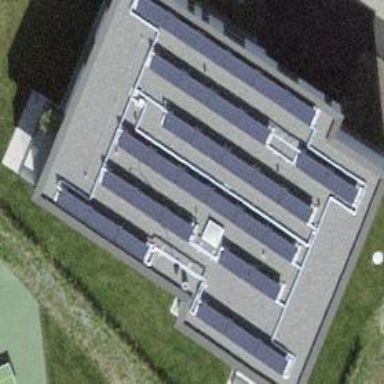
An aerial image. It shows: Solar power generator using photovoltaic method with solar photovoltaic panel types.